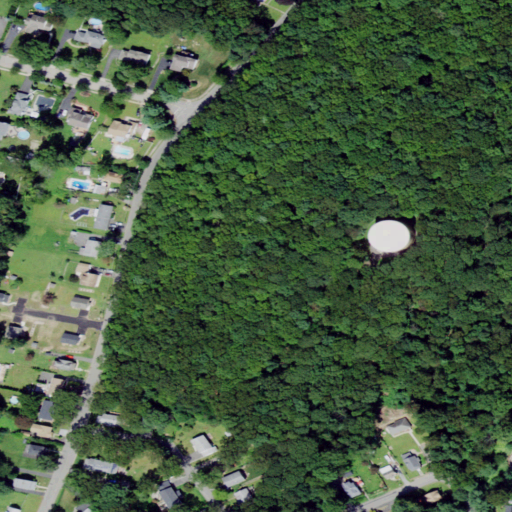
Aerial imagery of mountain in New Jersey named Randall Hill containing deciduous forest, open development, low intensity development, and medium intensity development